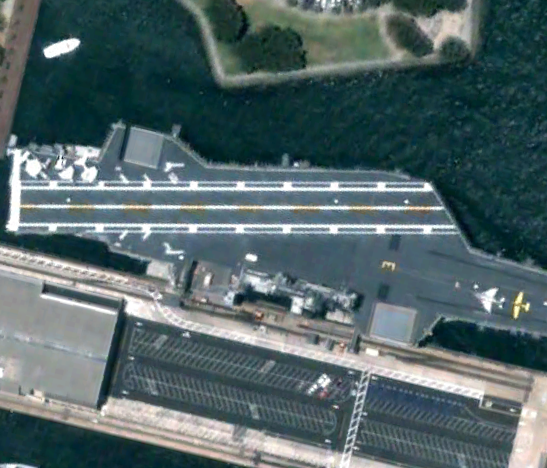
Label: aircraft_carrier